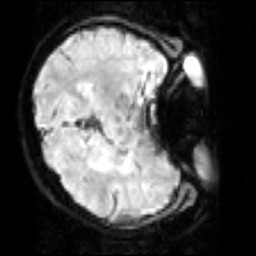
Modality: inplaneT2
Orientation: axial
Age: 19
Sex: female